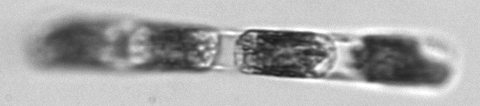
Label: Hemiaulus